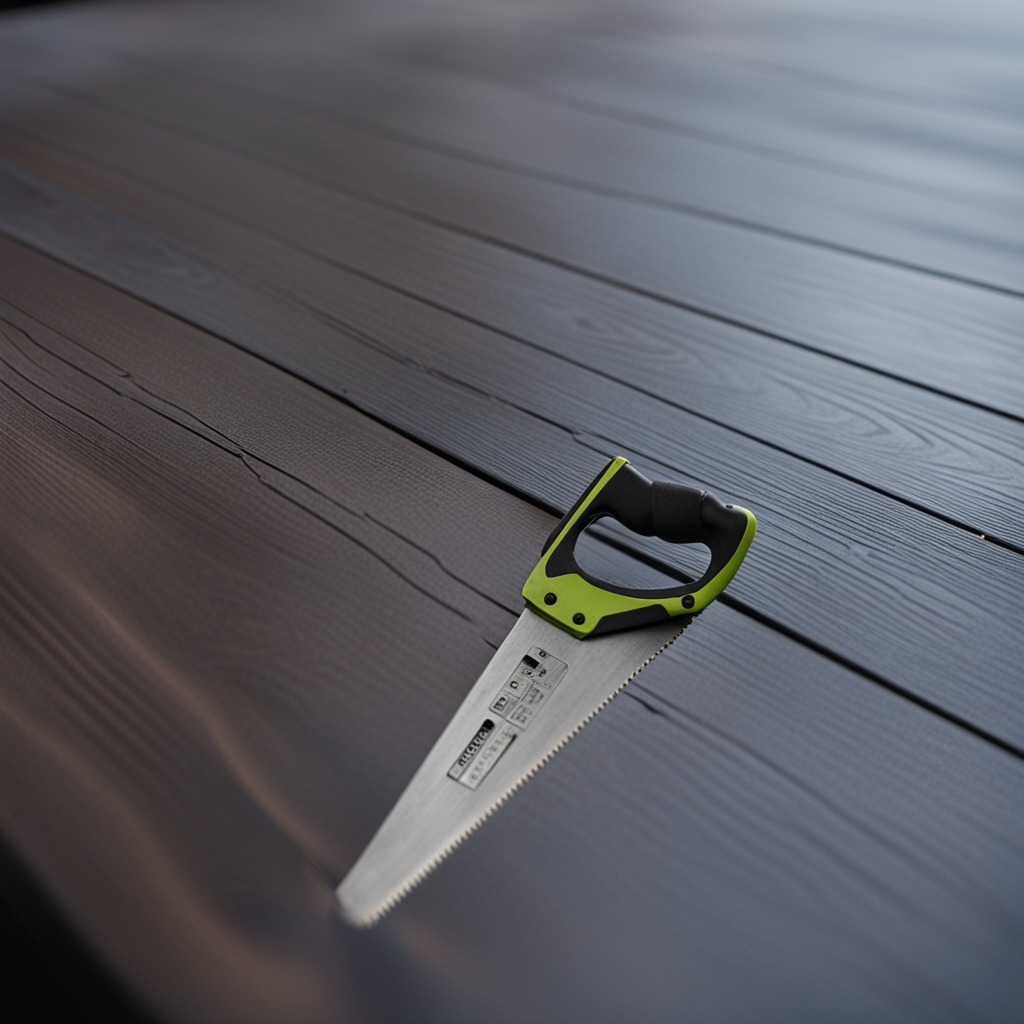
A metal saw is lying on the table in the garage.